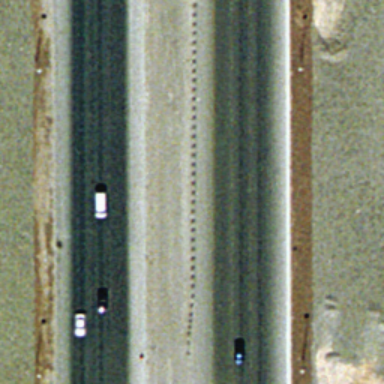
There are two straight freeways closed together .